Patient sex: F
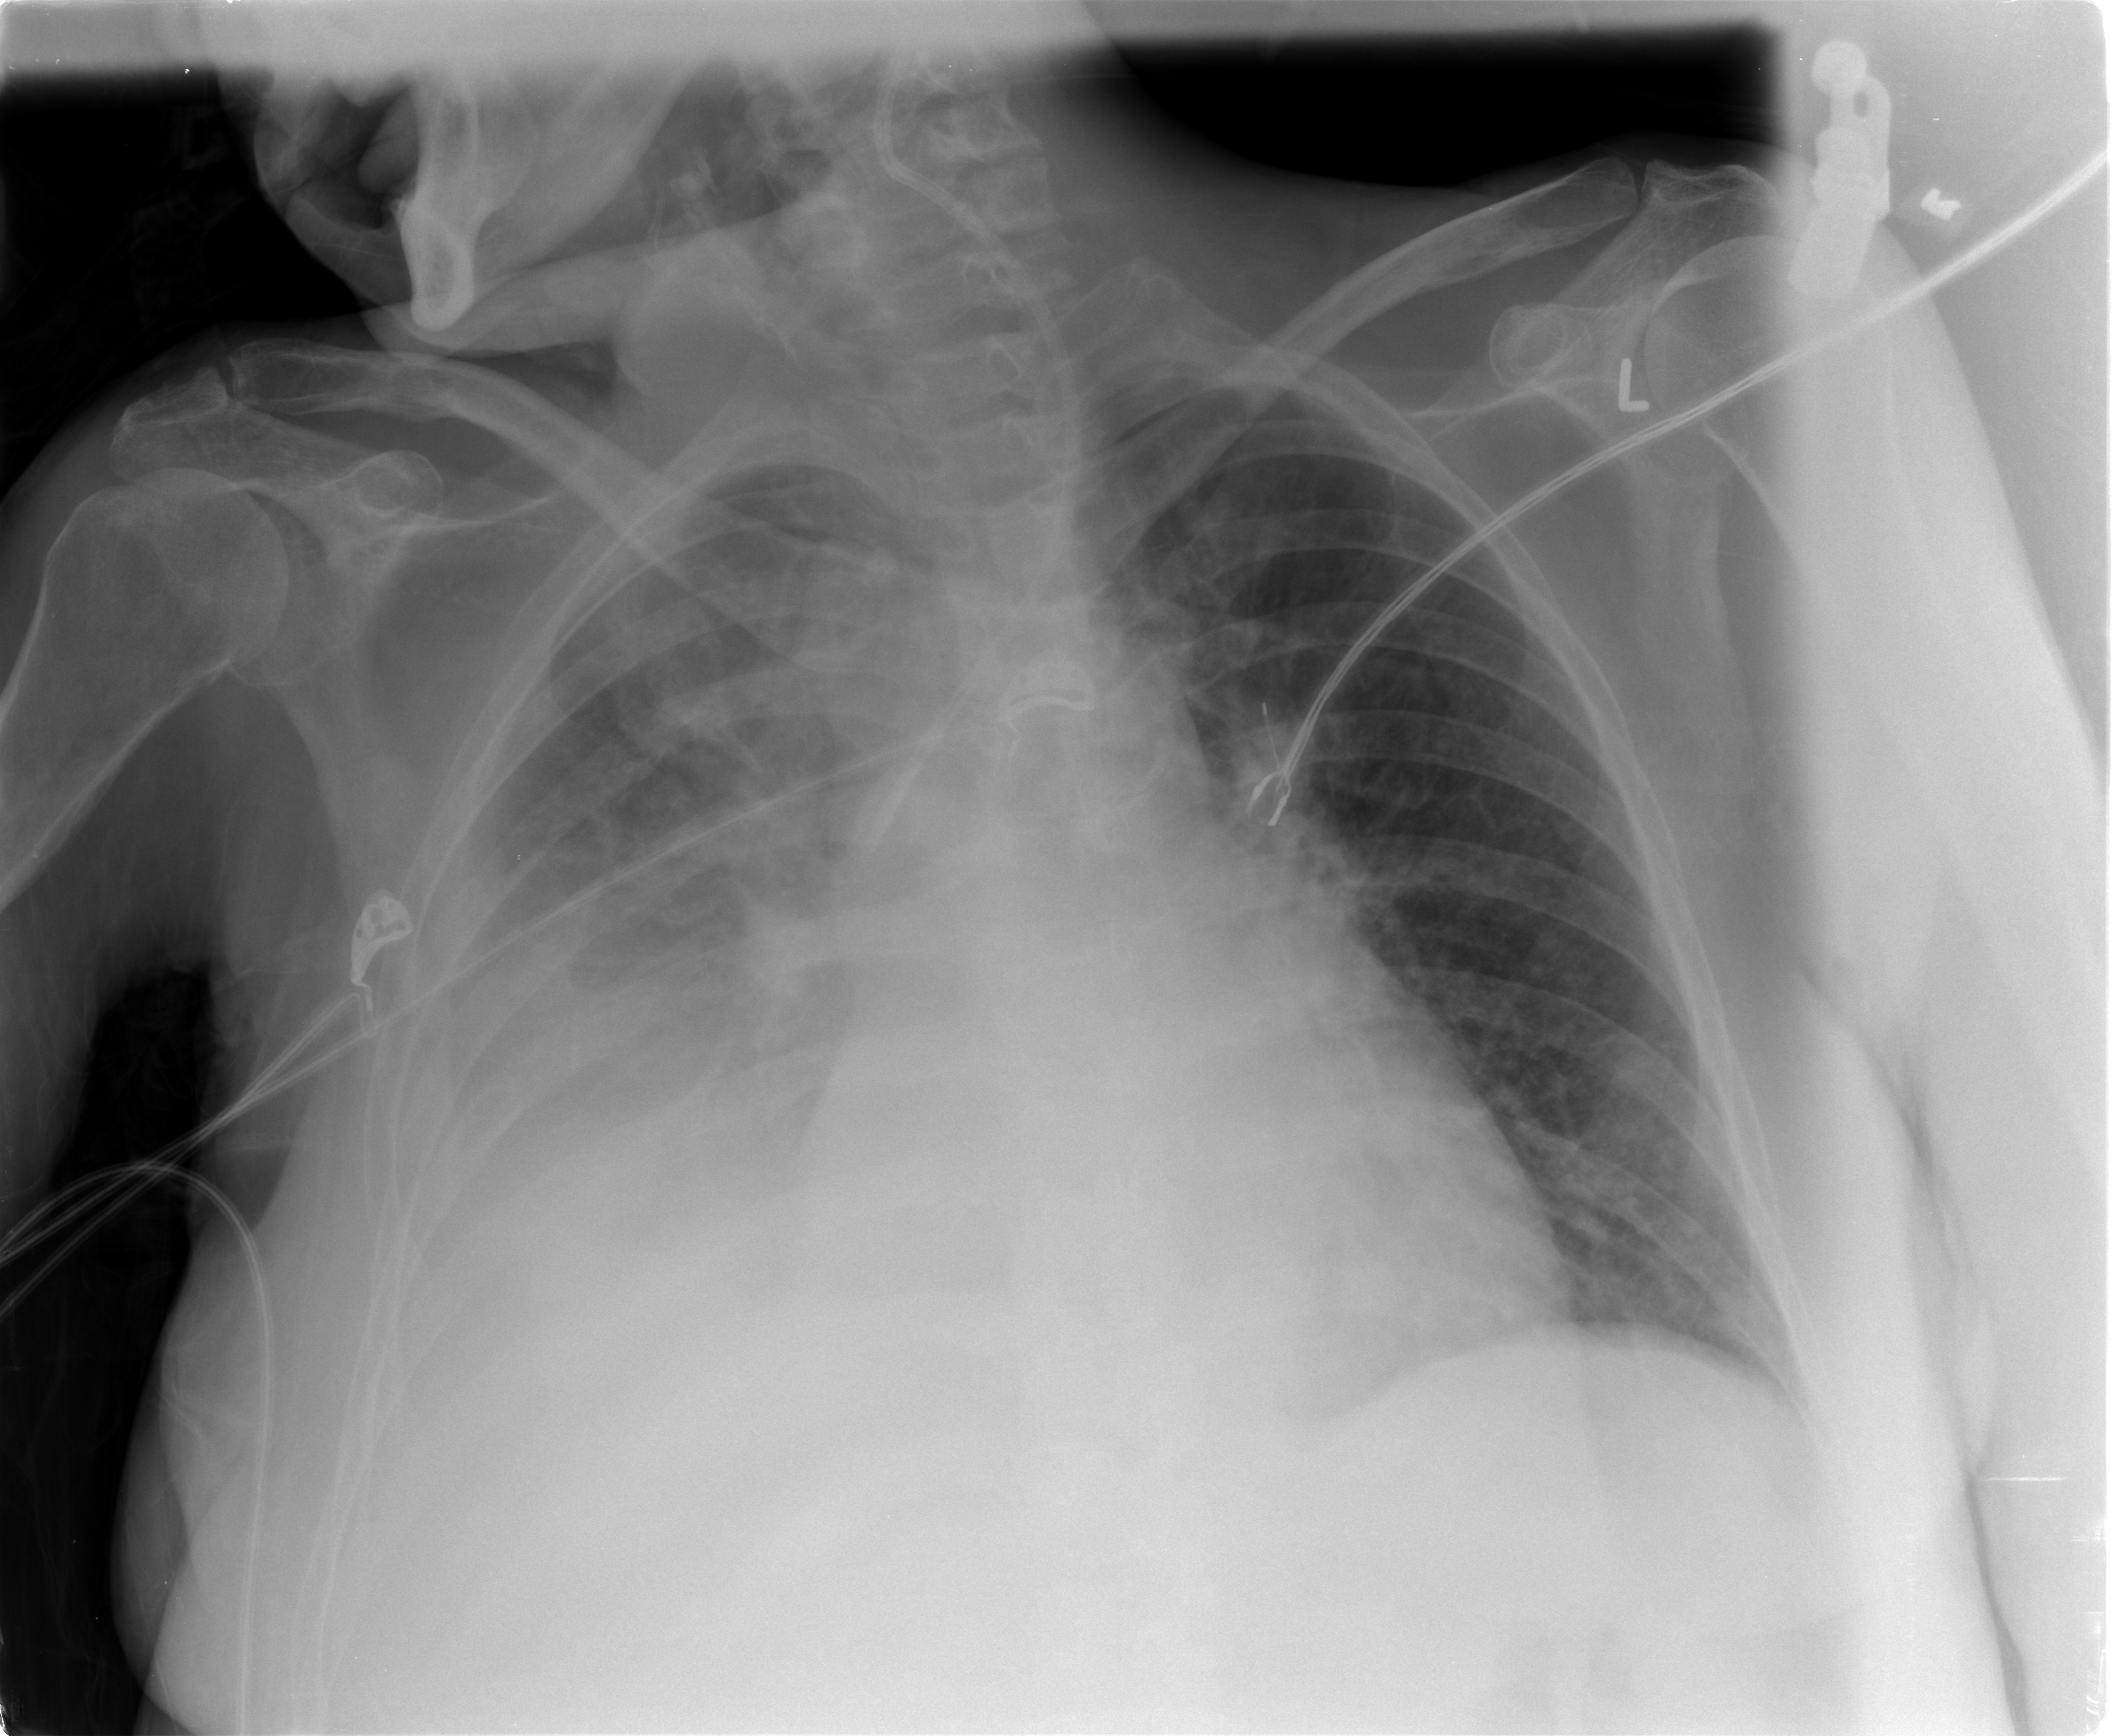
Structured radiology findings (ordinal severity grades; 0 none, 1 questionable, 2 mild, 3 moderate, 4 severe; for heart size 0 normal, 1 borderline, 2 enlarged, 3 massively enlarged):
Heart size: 0
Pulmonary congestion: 2
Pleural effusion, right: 3
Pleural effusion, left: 1
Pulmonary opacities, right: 3
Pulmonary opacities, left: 0
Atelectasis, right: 3
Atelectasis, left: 2